Interaction volume radius: 5 \u00c5
Interaction volume height: 10 \u00c5
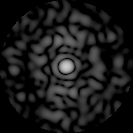
Disorder parameter: 0.8894